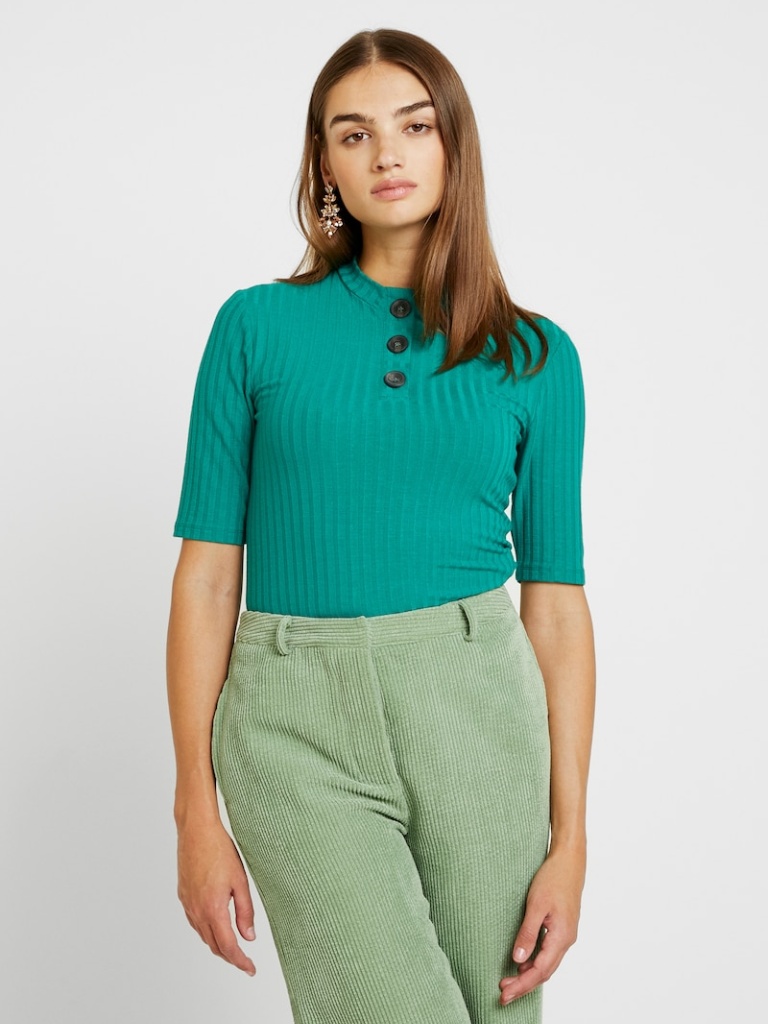
cotton tight short sleeve hip length Fully Tucked in mock t-shirt